Question: I'm asked to make a box which has 4 triangle of top of it and by pressing o and c 4 triangles on top of the box shall open and close .
I made the box with triangles on top of it and they move , I was trying to manipulate the steps for each triangle hoping to make it open and close one by one but I got stuck in algorithm and code.
Here is the complete code:
'''
#include <GL/glut.h>
#include <math.h>
#include <stdio.h>
#include <stdlib.h>
#define PI 3.<PHONE>
static int step = 0, step1, step2, step3, step4;
/* camera location in longitude and latitude */
static float alpha = 0.0;
static float beta = PI / 6.0;
/* position of camera */
static GLdouble cpos[3];
/* position of light source */
static GLfloat lpos[] = { -2.5, 2.5, 3.0, 1.0 };
/* vectors to specify material properties */
static GLfloat black[] = { 0.0, 0.0, 0.0, 1.0 };
static GLfloat white[] = { 1.0, 1.0, 1.0, 1.0 };
static GLfloat gray[] = { 0.5, 0.5, 0.5, 1.0 };
static GLfloat red[] = { 1.0, 0.0, 0.0, 1.0 };
static GLfloat green[] = { 0.0, 1.0, 0.0, 1.0 };
static GLfloat blue[] = { 0.0, 0.0, 1.0, 1.0 };
static GLfloat yellow[] = { 1.0, 1.0, 0.0, 1.0 };
static GLfloat magenta[] = { 1.0, 0.0, 1.0, 1.0 };
static GLfloat cyan[] = { 0.0, 1.0, 1.0, 1.0 };
static GLfloat darkcyan[] = { 0.0, 0.4, 0.4, 1.0 };
static bool topFinishedOpening = false;
static float stepBefore = step;
void writemessage()
{
printf("HW-1");
}
void init(void)
{
writemessage();
glClearColor(0.0, 0.0, 0.0, 0.0);
glEnable(GL_DEPTH_TEST);
glShadeModel(GL_SMOOTH);
/* initially GL_FILL mode (default), later GL_LINE to show wireframe */
glPolygonMode(GL_FRONT_AND_BACK, GL_FILL);
glEnable(GL_LIGHTING);
glLightModeli(GL_LIGHT_MODEL_TWO_SIDE, GL_TRUE);
glEnable(GL_LIGHT0);
}
void reshape(int w, int h)
{
glViewport(0, 0, (GLsizei)w, (GLsizei)h);
glMatrixMode(GL_PROJECTION);
glLoadIdentity();
gluPerspective(45.0, (GLfloat)w / (GLfloat)h, 1.0, 20.0);
glMatrixMode(GL_MODELVIEW);
}
void display(void)
{
static int i;
static double angle1, angle2, angle3, angle4, Y1, Z1, normalY1, normalZ1, Y2, Z2, normalY2, normalZ2, X3, Y3, normalX3, normalY3, X4, Y4, normalX4, normalY4;
glClear(GL_COLOR_BUFFER_BIT | GL_DEPTH_BUFFER_BIT);
/* initialize (modelview) matrix */
glLoadIdentity();
/* update camera position */
cpos[0] = 15.0 * cos(beta) * sin(alpha);
cpos[1] = 15.0 * sin(beta);
cpos[2] = 15.0 * cos(beta) * cos(alpha);
gluLookAt(cpos[0], cpos[1], cpos[2], 0.0, 1.0, 0.0, 0.0, 1.0, 0.0);
/* set current light source position */
glLightfv(GL_LIGHT0, GL_POSITION, lpos);
/* draw sphere to show light source */
glMaterialfv(GL_FRONT, GL_EMISSION, white);
glPushMatrix();
glTranslatef(lpos[0], lpos[1], lpos[2]);
glutSolidSphere(0.1, 10, 8);
glPopMatrix();
/* remaining objects do not look as if they emit light */
glMaterialfv(GL_FRONT, GL_EMISSION, black);
/* draw a tabletop */
glMaterialfv(GL_FRONT_AND_BACK, GL_AMBIENT_AND_DIFFUSE, gray);
glMaterialfv(GL_FRONT_AND_BACK, GL_SPECULAR, white);
glMaterialf(GL_FRONT_AND_BACK, GL_SHININESS, 64);
glNormal3f(0.0, 1.0, 0.0);
glBegin(GL_POLYGON);
glVertex3f(-5.0, -0.001, -3.0);
glVertex3f(-5.0, -0.001, 5.0);
glVertex3f(5.0, -0.001, 5.0);
glVertex3f(5.0, -0.001, -3.0);
glEnd();
printf("Angle Number 1: %f
", (angle1 * (180.0 / PI)));
printf("Angle Number 2: %f
", (angle2 * (180.0 / PI)));
printf("Angle Number 3: %f
", (angle3 * (180.0 / PI)));
printf("Angle Number 4: %f
", (angle4 * (180.0 / PI)));
printf("
");
if ((step - stepBefore) > 0){
step1 = step; step2 = step;
step3 = step;
step4 = step;
}
else if ((step - stepBefore) < 0){
step1 = step; step2 = step;
step3 = step;
step4 = step;
}
else{
step1 = step; step2 = step;
step3 = step;
step4 = step;
}
// first
glMaterialfv(GL_FRONT, GL_EMISSION, black);
glMaterialfv(GL_BACK, GL_EMISSION, black);
glMaterialfv(GL_FRONT_AND_BACK, GL_AMBIENT_AND_DIFFUSE, red);
angle1 = ((float)step1 / 180) * PI;
Y1 = 2.0 + 2.0 * sin(angle1);
Z1 = -1.0 + 2.0 * cos(angle1);
normalY1 = cos(angle1);
normalZ1 = -sin(angle1);
glNormal3f(0, normalY1, normalZ1);
glBegin(GL_POLYGON);
glVertex3f(-3.0, 2.0, -1.0);
glVertex3f(3.0, 2.0, -1.0);
glVertex3f(0, Y1, Z1);
glEnd();
// second
glMaterialfv(GL_FRONT, GL_EMISSION, black);
glMaterialfv(GL_BACK, GL_EMISSION, black);
glMaterialfv(GL_FRONT_AND_BACK, GL_AMBIENT_AND_DIFFUSE, red);
angle2 = ((float)step2 / 180) * PI;
Y2 = 2.0 + 2.0 * sin(angle2);
Z2 = 3.0 + -2.0 * cos(angle2);
normalY2 = cos(angle2);
normalZ2 = sin(angle2);
glNormal3f(0, normalY2, normalZ2);
glBegin(GL_POLYGON);
glVertex3f(-3.0, 2.0, 3.0);
glVertex3f(3.0, 2.0, 3.0);
glVertex3f(0, Y2, Z2);
glEnd();
// third
glMaterialfv(GL_FRONT, GL_EMISSION, black);
glMaterialfv(GL_BACK, GL_EMISSION, black);
glMaterialfv(GL_FRONT_AND_BACK, GL_AMBIENT_AND_DIFFUSE, red);
angle3 = ((float)step3 / 180) * PI;
X3 = 3.0 - 3.0 * cos(angle3);
Y3 = 2.0 + 2.0 * sin(angle3);
normalX3 = sin(angle3);
normalY3 = cos(angle3);
glNormal3f(normalX3, normalY3, 0);
glBegin(GL_POLYGON);
glVertex3f(3.0, 2.0, 3.0);
glVertex3f(3.0, 2.0, -1.0);
glVertex3f(X3, Y3, 1);
glEnd();
// fourth
glMaterialfv(GL_FRONT, GL_EMISSION, black);
glMaterialfv(GL_BACK, GL_EMISSION, black);
glMaterialfv(GL_FRONT_AND_BACK, GL_AMBIENT_AND_DIFFUSE, red);
angle4 = ((float)step4 / 180) * PI;
X4 = -3.0 + 3.0 * cos(angle4);
Y4 = 2.0 + 2.0 * sin(angle4);
normalX4 = sin(angle4);
normalY4 = cos(angle4);
glNormal3f(normalX4, normalY4, 0);
glBegin(GL_POLYGON);
glVertex3f(-3.0, 2.0, 3.0);
glVertex3f(-3.0, 2.0, -1.0);
glVertex3f(X4, Y4, 1);
glEnd();
// back
glMaterialfv(GL_FRONT, GL_EMISSION, black);
glMaterialfv(GL_BACK, GL_EMISSION, black);
glMaterialfv(GL_FRONT_AND_BACK, GL_AMBIENT_AND_DIFFUSE, red);
glBegin(GL_POLYGON);
glVertex3f(3.0, 0.0, -1.0);
glVertex3f(3.0, 2.0, -1.0);
glVertex3f(-3.0, 2.0, -1.0);
glVertex3f(-3.0, 0.0, -1.0);
glEnd();
// front
glMaterialfv(GL_FRONT, GL_EMISSION, black);
glMaterialfv(GL_BACK, GL_EMISSION, black);
glMaterialfv(GL_FRONT_AND_BACK, GL_AMBIENT_AND_DIFFUSE, red);
glBegin(GL_POLYGON);
glVertex3f(3.0, 0.0, 3.0);
glVertex3f(3.0, 2.0, 3.0);
glVertex3f(-3.0, 2.0, 3.0);
glVertex3f(-3.0, 0.0, 3.0);
glEnd();
// right
glMaterialfv(GL_FRONT, GL_EMISSION, black);
glMaterialfv(GL_BACK, GL_EMISSION, black);
glMaterialfv(GL_FRONT_AND_BACK, GL_AMBIENT_AND_DIFFUSE, red);
glBegin(GL_POLYGON);
glVertex3f(3.0, 2.0, -1.0);
glVertex3f(3.0, 2.0, 3.0);
glVertex3f(3.0, 0.0, 3.0);
glVertex3f(3.0, 0.0, -1.0);
glEnd();
// left
glMaterialfv(GL_FRONT, GL_EMISSION, black);
glMaterialfv(GL_BACK, GL_EMISSION, black);
glMaterialfv(GL_FRONT_AND_BACK, GL_AMBIENT_AND_DIFFUSE, red);
glBegin(GL_POLYGON);
glVertex3f(-3.0, 2.0, -1.0);
glVertex3f(-3.0, 2.0, 3.0);
glVertex3f(-3.0, 0.0, 3.0);
glVertex3f(-3.0, 0.0, -1.0);
glEnd();
// buttom
glMaterialfv(GL_FRONT, GL_EMISSION, black);
glMaterialfv(GL_BACK, GL_EMISSION, black);
glMaterialfv(GL_FRONT_AND_BACK, GL_AMBIENT_AND_DIFFUSE, red);
glBegin(GL_POLYGON);
glVertex3f(-3.0, 0.0, -1.0);
glVertex3f(-3.0, 0.0, 3.0);
glVertex3f(3.0, 0.0, 3.0);
glVertex3f(3.0, 0.0, -1.0);
glEnd();
glFlush();
glutSwapBuffers();
}
void keyboard(unsigned char key, int x, int y)
{
static int polygonmode[2];
switch (key) {
case 27:
exit(0);
break;
/* open and close the top */
case 'o':
if (step < 90) { stepBefore = step*1.0; step = step + 2; }
glutPostRedisplay();
break;
case 'c':
if (step > 0) {
stepBefore = step*1.0; step = step - 2;
}
glutPostRedisplay();
break;
/* w for switching between GL_FILL and GL_LINE
* Using a query command glGetIntegerv() we obtain two integers
* indicating the current GL_POLYGON_MODE for FRONT and BACK faces.
* Look up glIsEnabled() that may be found useful. */
case 'w':
glGetIntegerv(GL_POLYGON_MODE, polygonmode);
if (polygonmode[0] == GL_FILL)
glPolygonMode(GL_FRONT_AND_BACK, GL_LINE);
else glPolygonMode(GL_FRONT_AND_BACK, GL_FILL);
glutPostRedisplay();
break;
/* control lpos */
case 'x':
lpos[0] = lpos[0] + 0.2;
glutPostRedisplay();
break;
case 'X':
lpos[0] = lpos[0] - 0.2;
glutPostRedisplay();
break;
case 'y':
lpos[1] = lpos[1] + 0.2;
glutPostRedisplay();
break;
case 'Y':
lpos[1] = lpos[1] - 0.2;
glutPostRedisplay();
break;
case 'z':
lpos[2] = lpos[2] + 0.2;
glutPostRedisplay();
break;
case 'Z':
lpos[2] = lpos[2] - 0.2;
glutPostRedisplay();
break;
default:
break;
}
}
void specialkey(GLint key, int x, int y)
{
switch (key) {
case GLUT_KEY_RIGHT:
alpha = alpha + PI / 180;
if (alpha > 2 * PI) alpha = alpha - 2 * PI;
glutPostRedisplay();
break;
case GLUT_KEY_LEFT:
alpha = alpha - PI / 180;
if (alpha < 0) alpha = alpha + 2 * PI;
glutPostRedisplay();
break;
case GLUT_KEY_UP:
if (beta < 0.45*PI) beta = beta + PI / 180;
glutPostRedisplay();
break;
case GLUT_KEY_DOWN:
if (beta > 0.05*PI) beta = beta - PI / 180;
glutPostRedisplay();
break;
default:
break;
}
}
int main(int argc, char** argv)
{
glutInit(&argc, argv);
glutInitDisplayMode(GLUT_DOUBLE | GLUT_RGB | GLUT_DEPTH);
glutInitWindowSize(800, 800);
glutInitWindowPosition(100, 100);
glutCreateWindow(argv[0]);
init();
glutDisplayFunc(display);
glutReshapeFunc(reshape);
glutKeyboardFunc(keyboard);
glutSpecialFunc(specialkey);
glutMainLoop();
return 0;
}
'''
Screenshot:

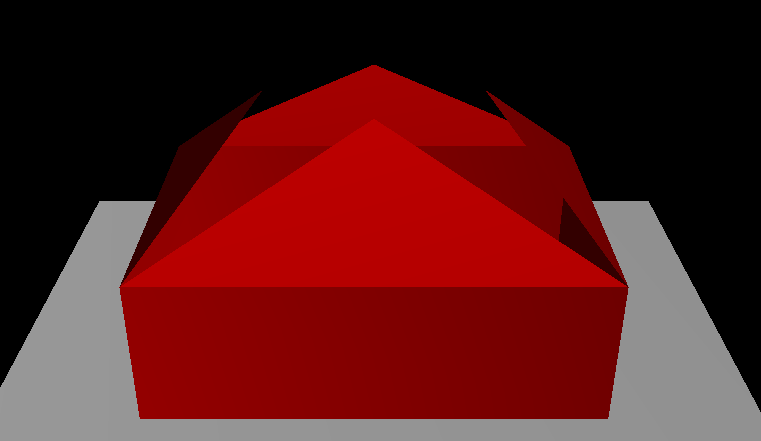
Answer: I added a simple trick to your code to make it work, by expressing the angle status of 4 triangles in 'step' together. To be specific: instead of a range of '[0,90]', I've made the range your variable 'step' '[0,360]', and in which the '[0,90]' part is for 'step1', '[90,180]' is for 'step2', etc.
See the code below. Search for '/* Modifications to your code */' to see what I've added.
The code's been tested and works as expected.
Please notice that I don't think my trick is a good design for solving this problem. I'm just providing some kind of a hint, and you're expected to write your code yourself. :)
'''
#include <GL/glut.h>
#include <math.h>
#include <stdio.h>
#include <stdlib.h>
#define PI 3.<PHONE>
static int step = 0, step1, step2, step3, step4;
/* camera location in longitude and latitude */
static float alpha = 0.0;
static float beta = PI / 6.0;
/* position of camera */
static GLdouble cpos[3];
/* position of light source */
static GLfloat lpos[] = { -2.5, 2.5, 3.0, 1.0 };
/* vectors to specify material properties */
static GLfloat black[] = { 0.0, 0.0, 0.0, 1.0 };
static GLfloat white[] = { 1.0, 1.0, 1.0, 1.0 };
static GLfloat gray[] = { 0.5, 0.5, 0.5, 1.0 };
static GLfloat red[] = { 1.0, 0.0, 0.0, 1.0 };
static GLfloat green[] = { 0.0, 1.0, 0.0, 1.0 };
static GLfloat blue[] = { 0.0, 0.0, 1.0, 1.0 };
static GLfloat yellow[] = { 1.0, 1.0, 0.0, 1.0 };
static GLfloat magenta[] = { 1.0, 0.0, 1.0, 1.0 };
static GLfloat cyan[] = { 0.0, 1.0, 1.0, 1.0 };
static GLfloat darkcyan[] = { 0.0, 0.4, 0.4, 1.0 };
static bool topFinishedOpening = false;
static float stepBefore = step;
void writemessage()
{
printf("HW-1");
}
void init(void)
{
writemessage();
glClearColor(0.0, 0.0, 0.0, 0.0);
glEnable(GL_DEPTH_TEST);
glShadeModel(GL_SMOOTH);
/* initially GL_FILL mode (default), later GL_LINE to show wireframe */
glPolygonMode(GL_FRONT_AND_BACK, GL_FILL);
glEnable(GL_LIGHTING);
glLightModeli(GL_LIGHT_MODEL_TWO_SIDE, GL_TRUE);
glEnable(GL_LIGHT0);
}
void reshape(int w, int h)
{
glViewport(0, 0, (GLsizei)w, (GLsizei)h);
glMatrixMode(GL_PROJECTION);
glLoadIdentity();
gluPerspective(45.0, (GLfloat)w / (GLfloat)h, 1.0, 20.0);
glMatrixMode(GL_MODELVIEW);
}
void display(void)
{
static int i;
static double angle1, angle2, angle3, angle4, Y1, Z1, normalY1, normalZ1, Y2, Z2, normalY2, normalZ2, X3, Y3, normalX3, normalY3, X4, Y4, normalX4, normalY4;
glClear(GL_COLOR_BUFFER_BIT | GL_DEPTH_BUFFER_BIT);
/* initialize (modelview) matrix */
glLoadIdentity();
/* update camera position */
cpos[0] = 15.0 * cos(beta) * sin(alpha);
cpos[1] = 15.0 * sin(beta);
cpos[2] = 15.0 * cos(beta) * cos(alpha);
gluLookAt(cpos[0], cpos[1], cpos[2], 0.0, 1.0, 0.0, 0.0, 1.0, 0.0);
/* set current light source position */
glLightfv(GL_LIGHT0, GL_POSITION, lpos);
/* draw sphere to show light source */
glMaterialfv(GL_FRONT, GL_EMISSION, white);
glPushMatrix();
glTranslatef(lpos[0], lpos[1], lpos[2]);
glutSolidSphere(0.1, 10, 8);
glPopMatrix();
/* remaining objects do not look as if they emit light */
glMaterialfv(GL_FRONT, GL_EMISSION, black);
/* draw a tabletop */
glMaterialfv(GL_FRONT_AND_BACK, GL_AMBIENT_AND_DIFFUSE, gray);
glMaterialfv(GL_FRONT_AND_BACK, GL_SPECULAR, white);
glMaterialf(GL_FRONT_AND_BACK, GL_SHININESS, 64);
glNormal3f(0.0, 1.0, 0.0);
glBegin(GL_POLYGON);
glVertex3f(-5.0, -0.001, -3.0);
glVertex3f(-5.0, -0.001, 5.0);
glVertex3f(5.0, -0.001, 5.0);
glVertex3f(5.0, -0.001, -3.0);
glEnd();
printf("Angle Number 1: %f
", (angle1 * (180.0 / PI)));
printf("Angle Number 2: %f
", (angle2 * (180.0 / PI)));
printf("Angle Number 3: %f
", (angle3 * (180.0 / PI)));
printf("Angle Number 4: %f
", (angle4 * (180.0 / PI)));
printf("
");
#if 0
if ((step - stepBefore) > 0){
step1 = step; step2 = step;
step3 = step;
step4 = step;
}
else if ((step - stepBefore) < 0){
step1 = step; step2 = step;
step3 = step;
step4 = step;
}
else{
step1 = step; step2 = step;
step3 = step;
step4 = step;
}
#else
/* Modifications to your code */
if (step >= 270)
{
step1 = 90;
step2 = 90;
step3 = 90;
step4 = step - 270;
}
else if (step >= 180) // implies step < 270
{
step1 = 90;
step2 = 90;
step3 = step - 180;
step4 = 0;
}
else if (step >= 90) // implies step < 180
{
step1 = 90;
step2 = step - 90;
step3 = 0;
step4 = 0;
}
else if (step >= 0) // implies step < 90
{
step1 = step;
step2 = 0;
step3 = 0;
step4 = 0;
}
else
; // error handling since this shall not happen
#endif
// first
glMaterialfv(GL_FRONT, GL_EMISSION, black);
glMaterialfv(GL_BACK, GL_EMISSION, black);
glMaterialfv(GL_FRONT_AND_BACK, GL_AMBIENT_AND_DIFFUSE, red);
angle1 = ((float)step1 / 180) * PI;
Y1 = 2.0 + 2.0 * sin(angle1);
Z1 = -1.0 + 2.0 * cos(angle1);
normalY1 = cos(angle1);
normalZ1 = -sin(angle1);
glNormal3f(0, normalY1, normalZ1);
glBegin(GL_POLYGON);
glVertex3f(-3.0, 2.0, -1.0);
glVertex3f(3.0, 2.0, -1.0);
glVertex3f(0, Y1, Z1);
glEnd();
// second
glMaterialfv(GL_FRONT, GL_EMISSION, black);
glMaterialfv(GL_BACK, GL_EMISSION, black);
glMaterialfv(GL_FRONT_AND_BACK, GL_AMBIENT_AND_DIFFUSE, red);
angle2 = ((float)step2 / 180) * PI;
Y2 = 2.0 + 2.0 * sin(angle2);
Z2 = 3.0 + -2.0 * cos(angle2);
normalY2 = cos(angle2);
normalZ2 = sin(angle2);
glNormal3f(0, normalY2, normalZ2);
glBegin(GL_POLYGON);
glVertex3f(-3.0, 2.0, 3.0);
glVertex3f(3.0, 2.0, 3.0);
glVertex3f(0, Y2, Z2);
glEnd();
// third
glMaterialfv(GL_FRONT, GL_EMISSION, black);
glMaterialfv(GL_BACK, GL_EMISSION, black);
glMaterialfv(GL_FRONT_AND_BACK, GL_AMBIENT_AND_DIFFUSE, red);
angle3 = ((float)step3 / 180) * PI;
X3 = 3.0 - 3.0 * cos(angle3);
Y3 = 2.0 + 2.0 * sin(angle3);
normalX3 = sin(angle3);
normalY3 = cos(angle3);
glNormal3f(normalX3, normalY3, 0);
glBegin(GL_POLYGON);
glVertex3f(3.0, 2.0, 3.0);
glVertex3f(3.0, 2.0, -1.0);
glVertex3f(X3, Y3, 1);
glEnd();
// fourth
glMaterialfv(GL_FRONT, GL_EMISSION, black);
glMaterialfv(GL_BACK, GL_EMISSION, black);
glMaterialfv(GL_FRONT_AND_BACK, GL_AMBIENT_AND_DIFFUSE, red);
angle4 = ((float)step4 / 180) * PI;
X4 = -3.0 + 3.0 * cos(angle4);
Y4 = 2.0 + 2.0 * sin(angle4);
normalX4 = sin(angle4);
normalY4 = cos(angle4);
glNormal3f(normalX4, normalY4, 0);
glBegin(GL_POLYGON);
glVertex3f(-3.0, 2.0, 3.0);
glVertex3f(-3.0, 2.0, -1.0);
glVertex3f(X4, Y4, 1);
glEnd();
// back
glMaterialfv(GL_FRONT, GL_EMISSION, black);
glMaterialfv(GL_BACK, GL_EMISSION, black);
glMaterialfv(GL_FRONT_AND_BACK, GL_AMBIENT_AND_DIFFUSE, red);
glBegin(GL_POLYGON);
glVertex3f(3.0, 0.0, -1.0);
glVertex3f(3.0, 2.0, -1.0);
glVertex3f(-3.0, 2.0, -1.0);
glVertex3f(-3.0, 0.0, -1.0);
glEnd();
// front
glMaterialfv(GL_FRONT, GL_EMISSION, black);
glMaterialfv(GL_BACK, GL_EMISSION, black);
glMaterialfv(GL_FRONT_AND_BACK, GL_AMBIENT_AND_DIFFUSE, red);
glBegin(GL_POLYGON);
glVertex3f(3.0, 0.0, 3.0);
glVertex3f(3.0, 2.0, 3.0);
glVertex3f(-3.0, 2.0, 3.0);
glVertex3f(-3.0, 0.0, 3.0);
glEnd();
// right
glMaterialfv(GL_FRONT, GL_EMISSION, black);
glMaterialfv(GL_BACK, GL_EMISSION, black);
glMaterialfv(GL_FRONT_AND_BACK, GL_AMBIENT_AND_DIFFUSE, red);
glBegin(GL_POLYGON);
glVertex3f(3.0, 2.0, -1.0);
glVertex3f(3.0, 2.0, 3.0);
glVertex3f(3.0, 0.0, 3.0);
glVertex3f(3.0, 0.0, -1.0);
glEnd();
// left
glMaterialfv(GL_FRONT, GL_EMISSION, black);
glMaterialfv(GL_BACK, GL_EMISSION, black);
glMaterialfv(GL_FRONT_AND_BACK, GL_AMBIENT_AND_DIFFUSE, red);
glBegin(GL_POLYGON);
glVertex3f(-3.0, 2.0, -1.0);
glVertex3f(-3.0, 2.0, 3.0);
glVertex3f(-3.0, 0.0, 3.0);
glVertex3f(-3.0, 0.0, -1.0);
glEnd();
// buttom
glMaterialfv(GL_FRONT, GL_EMISSION, black);
glMaterialfv(GL_BACK, GL_EMISSION, black);
glMaterialfv(GL_FRONT_AND_BACK, GL_AMBIENT_AND_DIFFUSE, red);
glBegin(GL_POLYGON);
glVertex3f(-3.0, 0.0, -1.0);
glVertex3f(-3.0, 0.0, 3.0);
glVertex3f(3.0, 0.0, 3.0);
glVertex3f(3.0, 0.0, -1.0);
glEnd();
glFlush();
glutSwapBuffers();
}
void keyboard(unsigned char key, int x, int y)
{
static int polygonmode[2];
switch (key) {
case 27:
exit(0);
break;
/* open and close the top */
case 'o':
#if 0
if (step < 90) { stepBefore = step*1.0; step = step + 2; }
#else
/* Modifications to your code */
if (step < 360) { stepBefore = step*1.0; step = step + 2; }
#endif
glutPostRedisplay();
break;
case 'c':
if (step > 0) {
stepBefore = step*1.0; step = step - 2;
}
glutPostRedisplay();
break;
/* w for switching between GL_FILL and GL_LINE
* Using a query command glGetIntegerv() we obtain two integers
* indicating the current GL_POLYGON_MODE for FRONT and BACK faces.
* Look up glIsEnabled() that may be found useful. */
case 'w':
glGetIntegerv(GL_POLYGON_MODE, polygonmode);
if (polygonmode[0] == GL_FILL)
glPolygonMode(GL_FRONT_AND_BACK, GL_LINE);
else glPolygonMode(GL_FRONT_AND_BACK, GL_FILL);
glutPostRedisplay();
break;
/* control lpos */
case 'x':
lpos[0] = lpos[0] + 0.2;
glutPostRedisplay();
break;
case 'X':
lpos[0] = lpos[0] - 0.2;
glutPostRedisplay();
break;
case 'y':
lpos[1] = lpos[1] + 0.2;
glutPostRedisplay();
break;
case 'Y':
lpos[1] = lpos[1] - 0.2;
glutPostRedisplay();
break;
case 'z':
lpos[2] = lpos[2] + 0.2;
glutPostRedisplay();
break;
case 'Z':
lpos[2] = lpos[2] - 0.2;
glutPostRedisplay();
break;
default:
break;
}
}
void specialkey(GLint key, int x, int y)
{
switch (key) {
case GLUT_KEY_RIGHT:
alpha = alpha + PI / 180;
if (alpha > 2 * PI) alpha = alpha - 2 * PI;
glutPostRedisplay();
break;
case GLUT_KEY_LEFT:
alpha = alpha - PI / 180;
if (alpha < 0) alpha = alpha + 2 * PI;
glutPostRedisplay();
break;
case GLUT_KEY_UP:
if (beta < 0.45*PI) beta = beta + PI / 180;
glutPostRedisplay();
break;
case GLUT_KEY_DOWN:
if (beta > 0.05*PI) beta = beta - PI / 180;
glutPostRedisplay();
break;
default:
break;
}
}
int main(int argc, char** argv)
{
glutInit(&argc, argv);
glutInitDisplayMode(GLUT_DOUBLE | GLUT_RGB | GLUT_DEPTH);
glutInitWindowSize(800, 800);
glutInitWindowPosition(100, 100);
glutCreateWindow(argv[0]);
init();
glutDisplayFunc(display);
glutReshapeFunc(reshape);
glutKeyboardFunc(keyboard);
glutSpecialFunc(specialkey);
glutMainLoop();
return 0;
}
'''